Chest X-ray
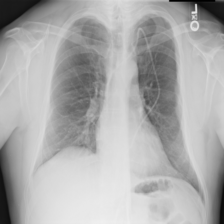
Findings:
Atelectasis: negative
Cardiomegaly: negative
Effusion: negative
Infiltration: negative
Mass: negative
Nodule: negative
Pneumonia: negative
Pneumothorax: negative
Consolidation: negative
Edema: negative
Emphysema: negative
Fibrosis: negative
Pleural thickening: negative
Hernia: negative